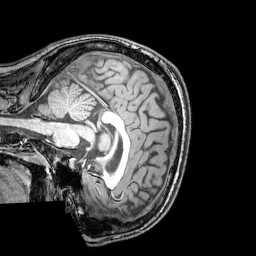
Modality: T1w
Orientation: sagittal
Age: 23
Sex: male
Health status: healthy
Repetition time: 0.081 s
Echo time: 0.037 s